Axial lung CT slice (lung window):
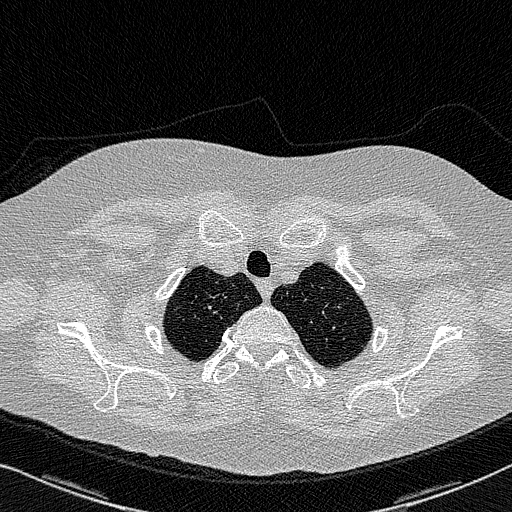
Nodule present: no